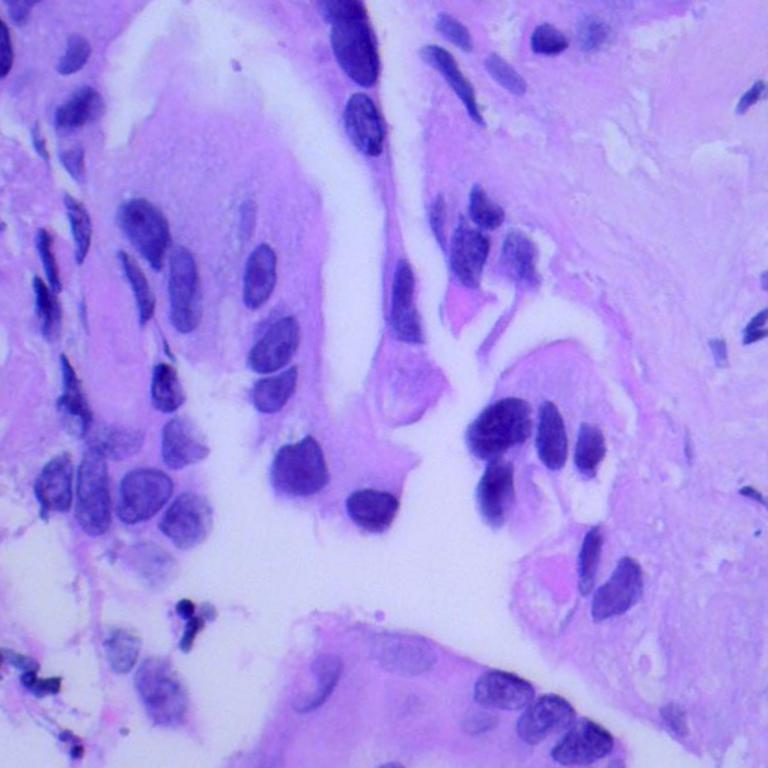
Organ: lung
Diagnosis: adenocarcinomas